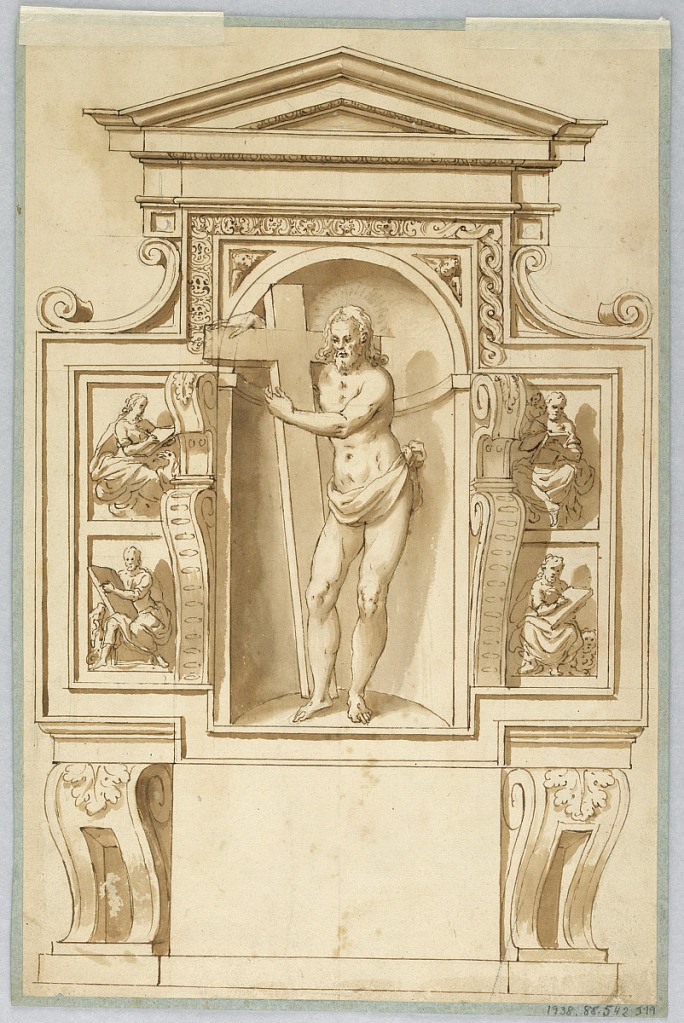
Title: Design for the Elevation of an Altar
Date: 1550–80
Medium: Pen and ink, brush and bistre wash, black chalk on laid paper
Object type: Drawing
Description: Vertical rectangle. The mensa of the altar is not shown; elevation is flanked by slit volutes. The central part of the retable consists of a niche with a statue of Christ carrying the Cross. Its lower part is flanked by projecting volutes and by reliefs, the evangelists John, Luke, Matthew, and Mark disposed in two vertical rows. The framing consists of a cross-shaped moulding, for the decoration of which alternative suggestions are made on either side. Scrolls are beside the upper part. A triangular pediment is on top.